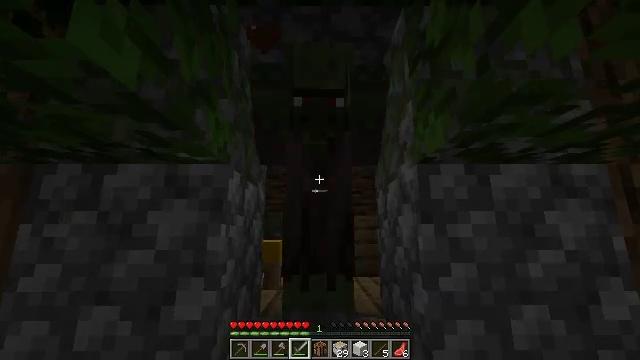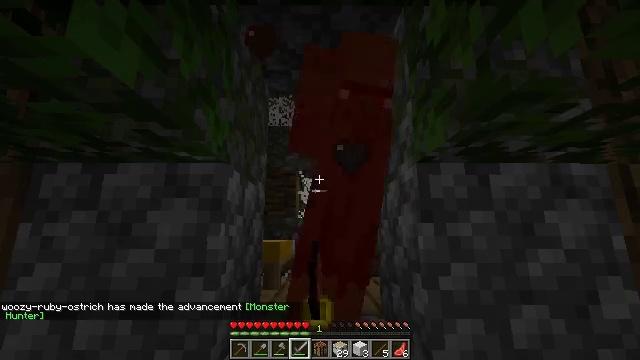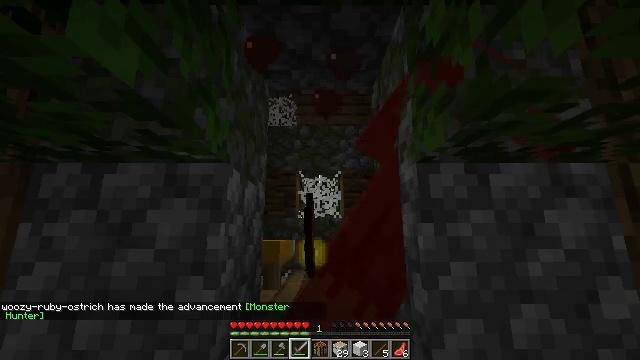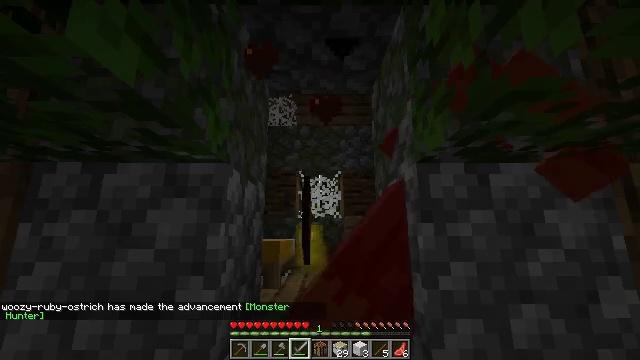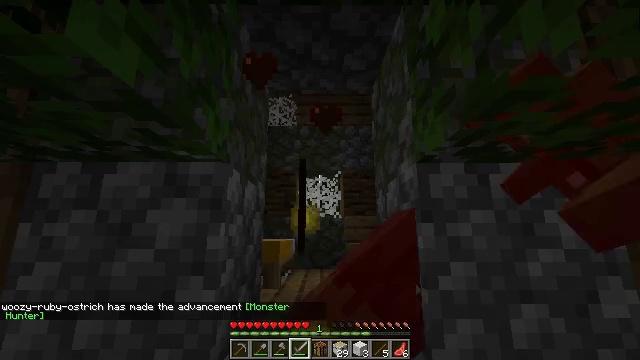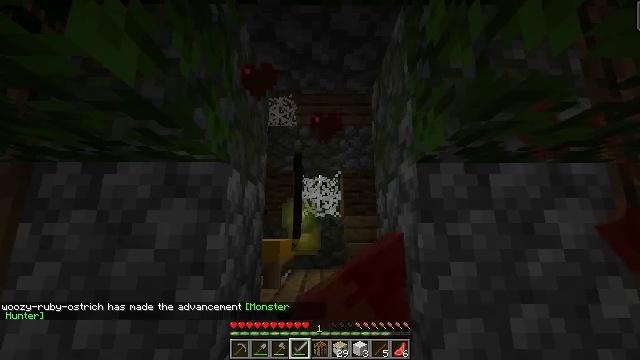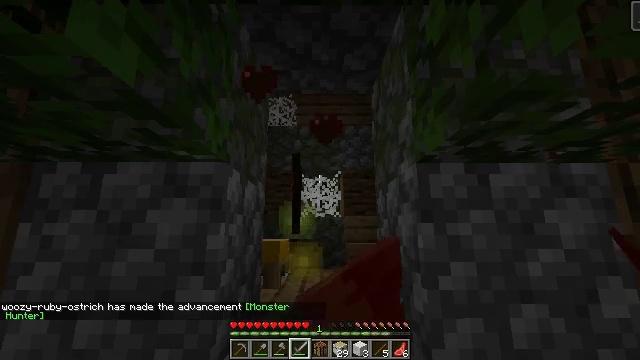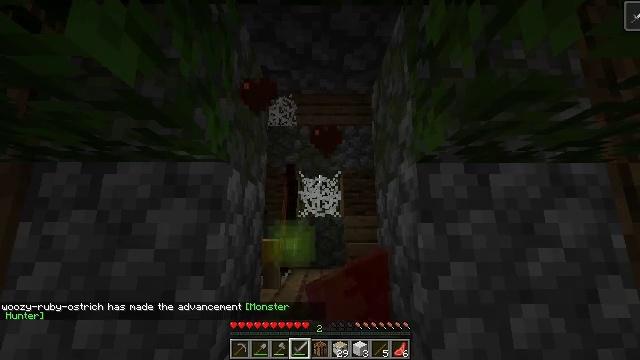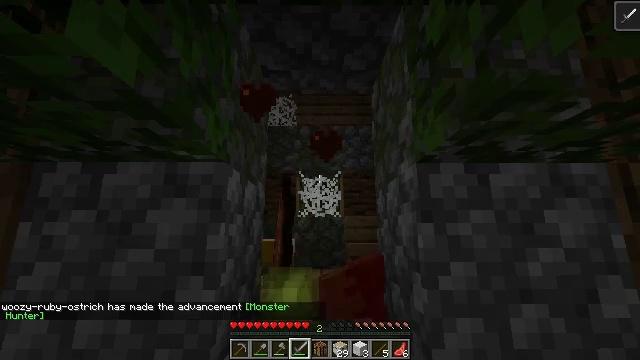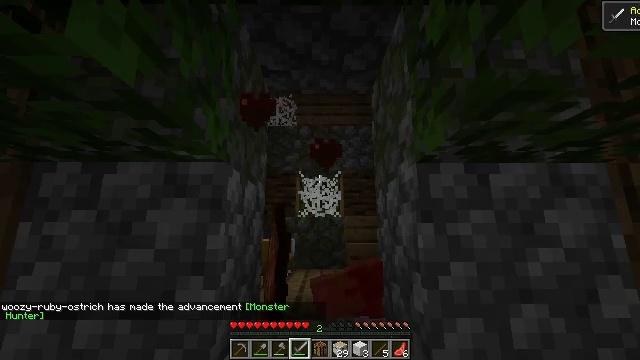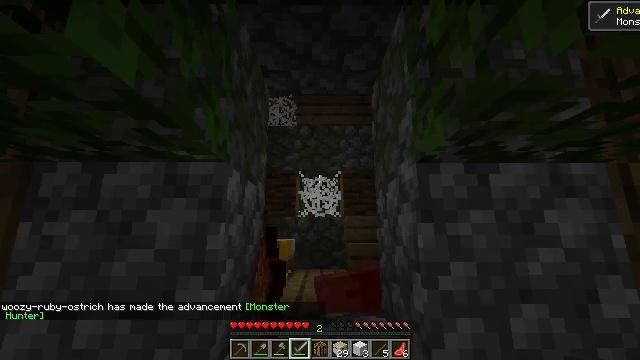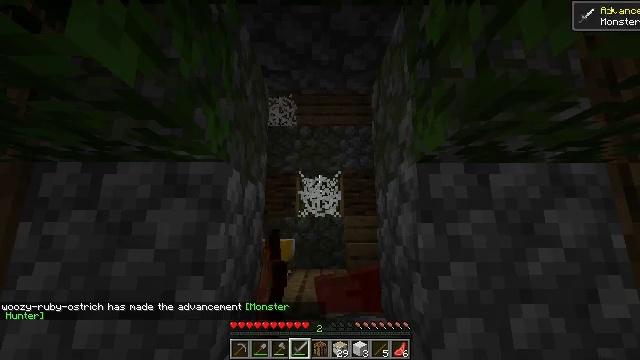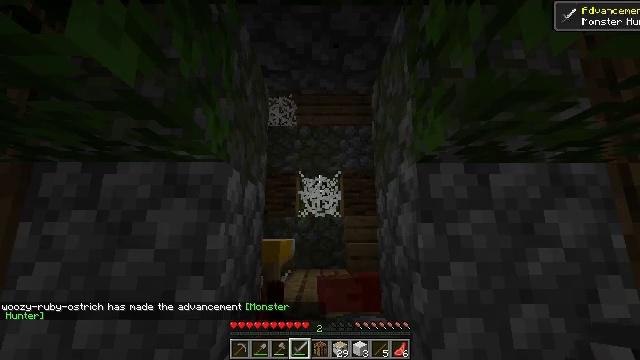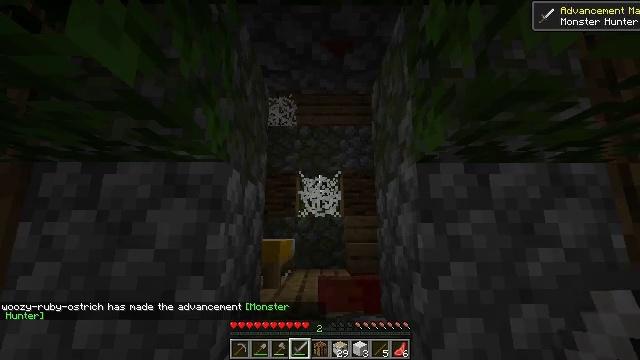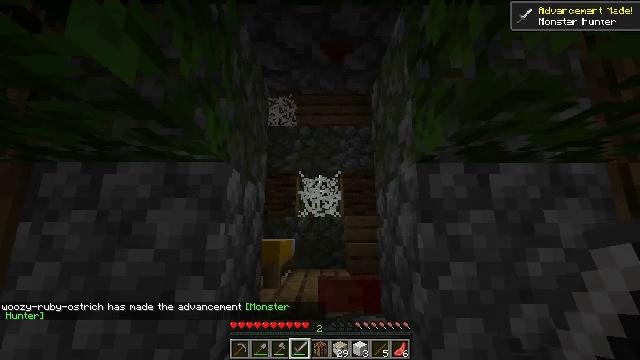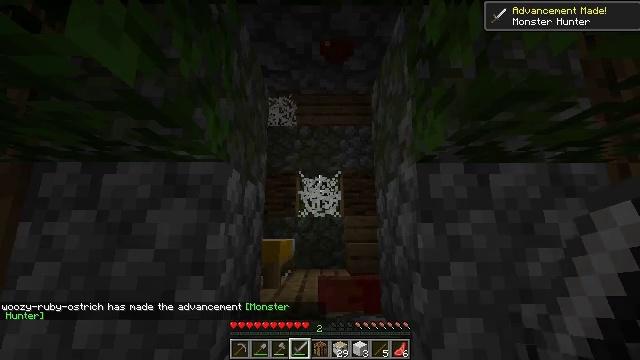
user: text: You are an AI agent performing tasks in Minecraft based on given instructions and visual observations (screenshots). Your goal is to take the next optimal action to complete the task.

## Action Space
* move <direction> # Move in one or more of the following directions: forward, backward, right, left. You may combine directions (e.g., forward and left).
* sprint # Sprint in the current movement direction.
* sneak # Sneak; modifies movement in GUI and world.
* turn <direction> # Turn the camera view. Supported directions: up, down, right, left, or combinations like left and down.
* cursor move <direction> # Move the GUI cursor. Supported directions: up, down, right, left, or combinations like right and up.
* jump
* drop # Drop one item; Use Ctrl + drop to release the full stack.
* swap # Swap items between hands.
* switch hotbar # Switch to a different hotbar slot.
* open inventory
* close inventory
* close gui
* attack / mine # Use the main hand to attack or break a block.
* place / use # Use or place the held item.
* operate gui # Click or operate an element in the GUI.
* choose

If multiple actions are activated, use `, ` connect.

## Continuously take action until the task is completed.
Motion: motion action
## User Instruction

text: Gather oak leaves by attacking.
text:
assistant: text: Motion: no_op
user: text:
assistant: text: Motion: no_op
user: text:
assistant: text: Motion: no_op
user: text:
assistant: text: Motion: attack / mine
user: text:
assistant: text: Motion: attack / mine
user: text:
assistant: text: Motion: attack / mine
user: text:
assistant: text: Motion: no_op
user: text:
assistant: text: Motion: no_op
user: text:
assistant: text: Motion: no_op
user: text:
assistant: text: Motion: no_op
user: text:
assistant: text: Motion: no_op
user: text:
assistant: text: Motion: no_op
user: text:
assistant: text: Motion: move forward
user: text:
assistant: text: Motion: move forward
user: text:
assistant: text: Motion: move forward
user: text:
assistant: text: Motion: move forward
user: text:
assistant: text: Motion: move forward
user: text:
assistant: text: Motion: move forward
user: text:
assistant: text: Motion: move forward
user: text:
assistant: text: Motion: move forward, turn up
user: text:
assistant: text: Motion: turn right and up
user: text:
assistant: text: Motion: turn right and up
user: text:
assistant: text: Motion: turn right and up
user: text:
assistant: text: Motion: turn left and up
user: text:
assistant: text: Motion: turn up, attack / mine
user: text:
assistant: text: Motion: attack / mine
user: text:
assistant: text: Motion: attack / mine
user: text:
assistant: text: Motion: turn up, attack / mine
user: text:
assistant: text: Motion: turn up, attack / mine
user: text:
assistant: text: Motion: attack / mine